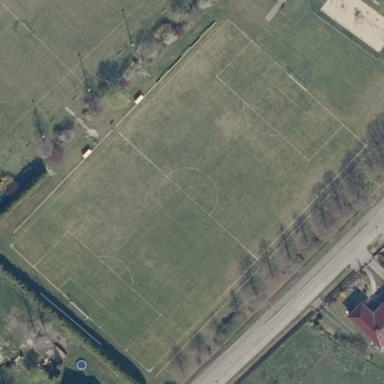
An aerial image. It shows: Soccer pitch for leisure land activities.